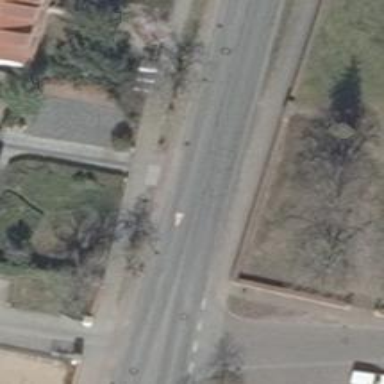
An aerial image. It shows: Asphalt road classified as primary highway.